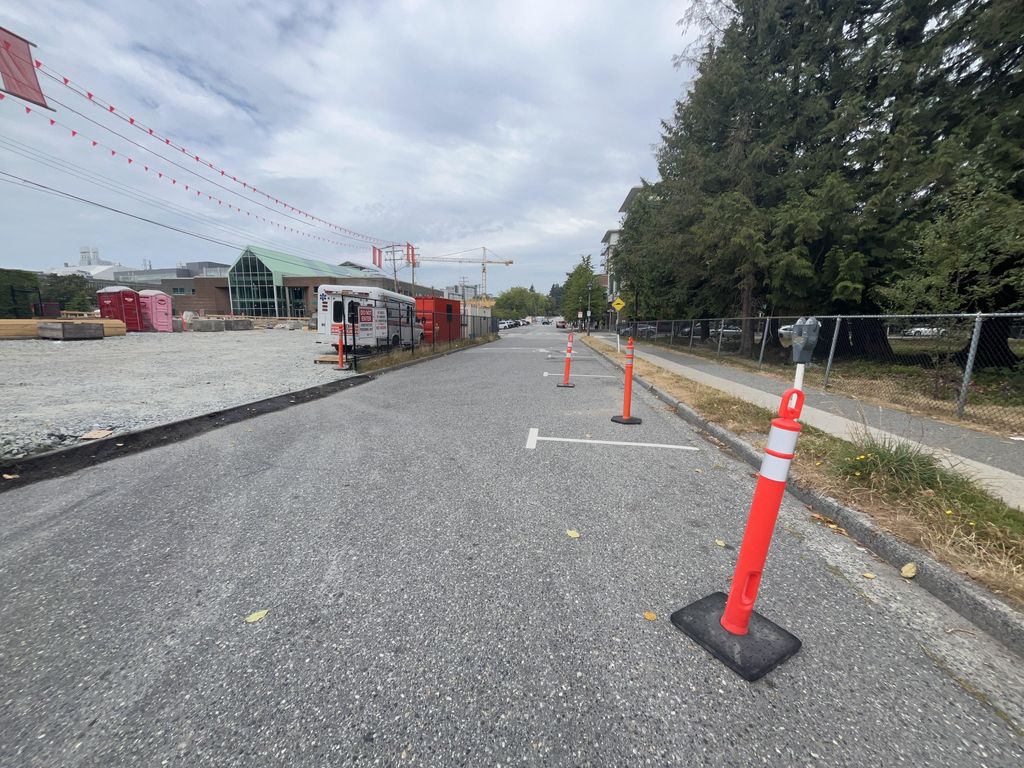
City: vancouver